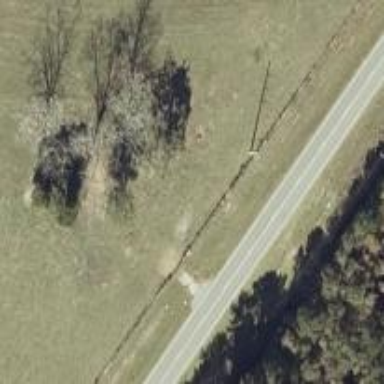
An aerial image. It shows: Power pole.